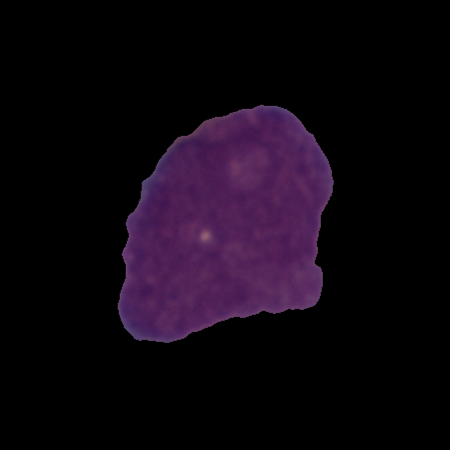
Label: cancer